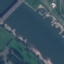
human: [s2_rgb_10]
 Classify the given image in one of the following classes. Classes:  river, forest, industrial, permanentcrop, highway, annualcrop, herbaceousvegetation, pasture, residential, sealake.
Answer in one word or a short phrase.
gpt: River